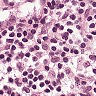
Metastatic tissue present: no